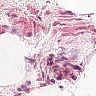
Metastatic tissue present: no